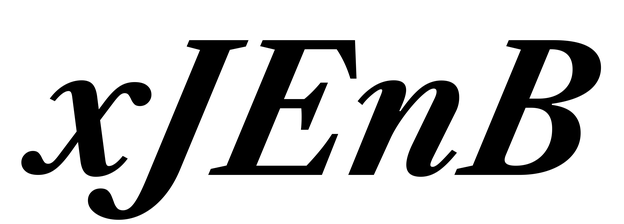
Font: LibreCaslonText-Italic_Bold_Italic